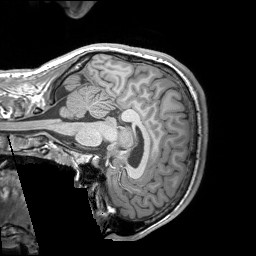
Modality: T1w
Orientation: sagittal
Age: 18
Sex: male
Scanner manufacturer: siemens
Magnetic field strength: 3 T
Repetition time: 1.9 s
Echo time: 0.00252 s